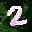
Label: 2